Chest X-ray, AP view. Patient: 56 years old, sex F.
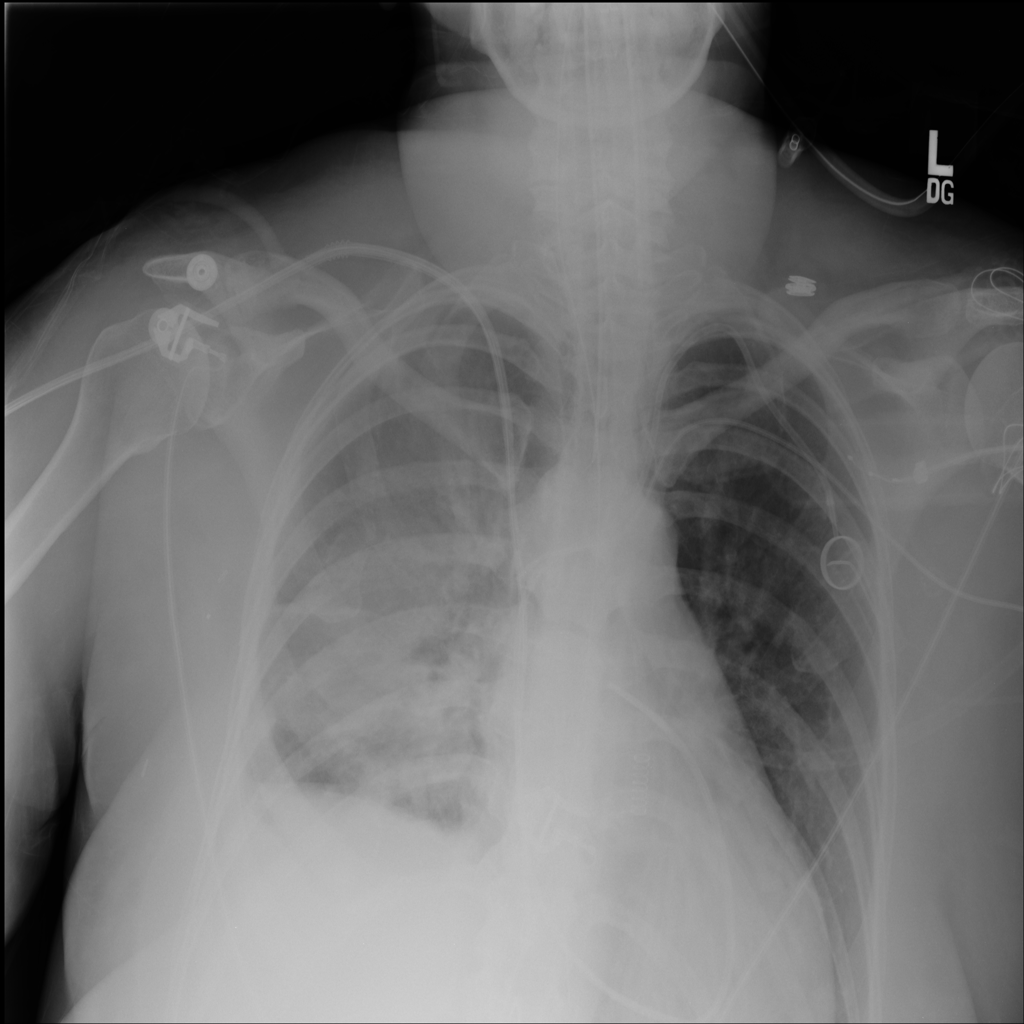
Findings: Consolidation